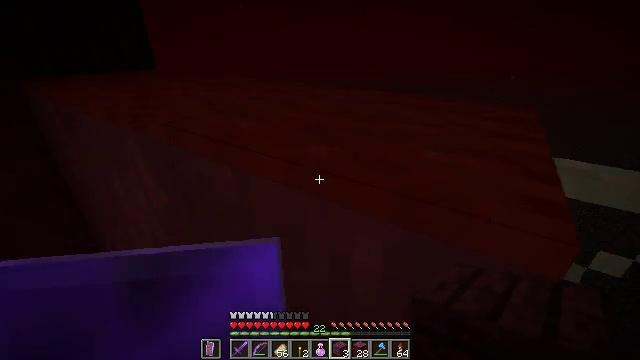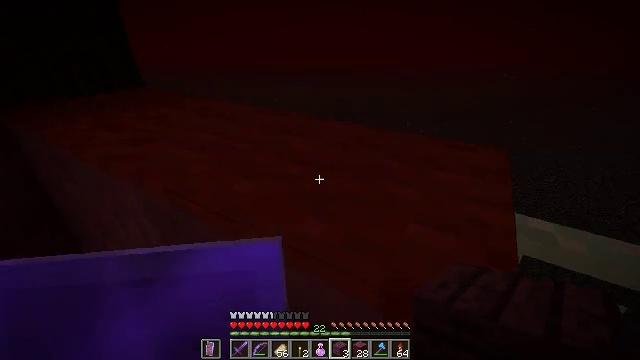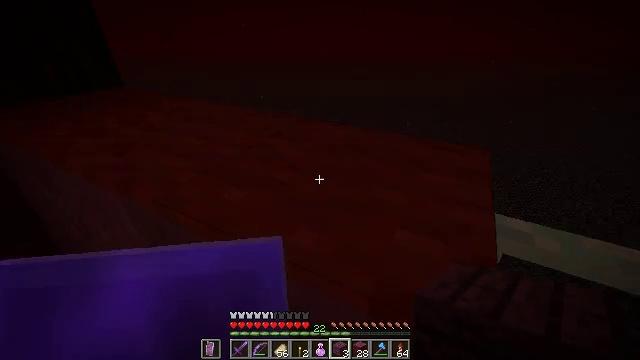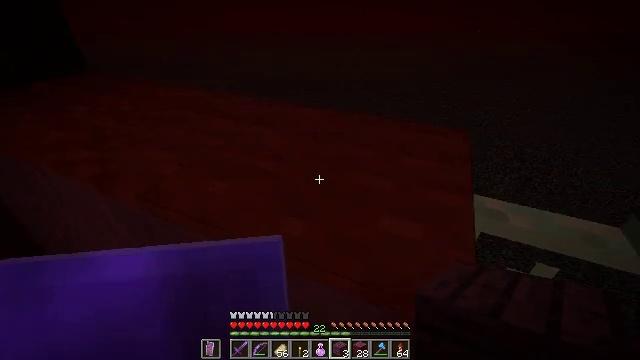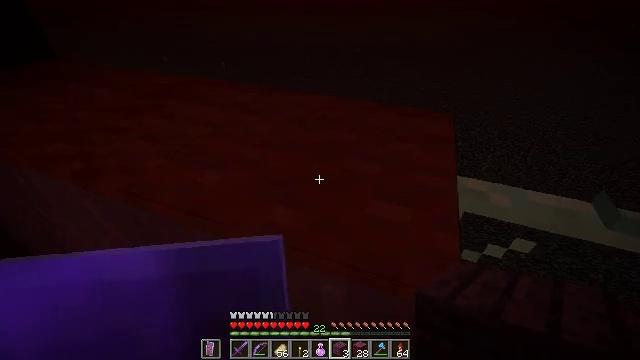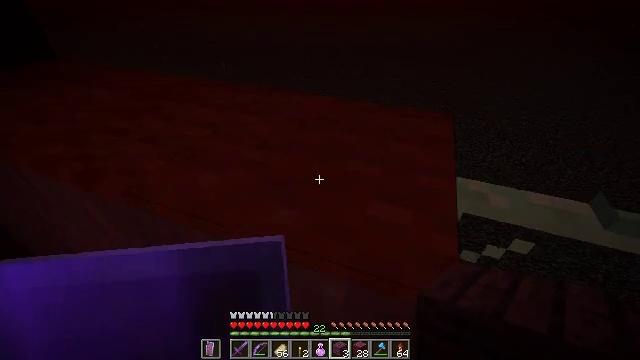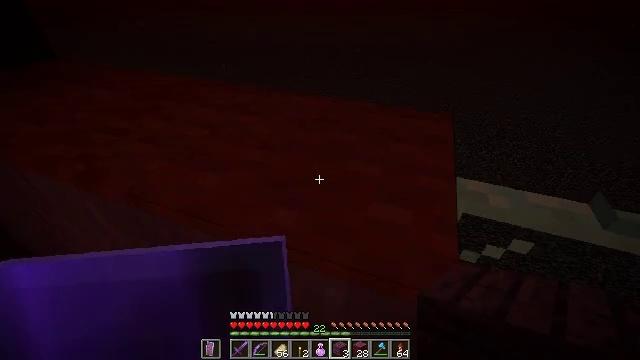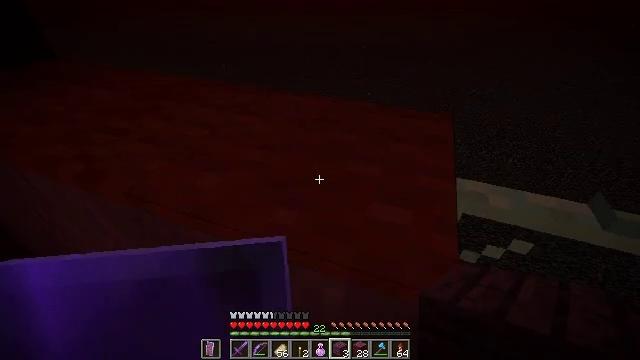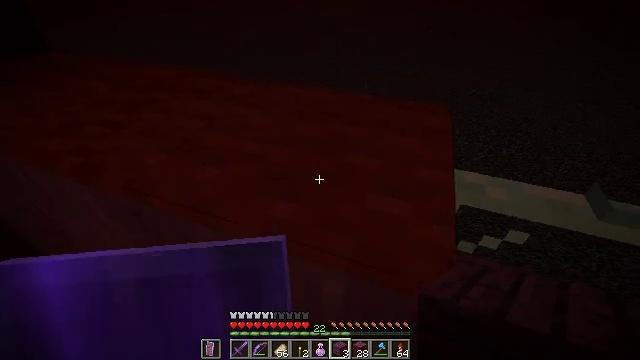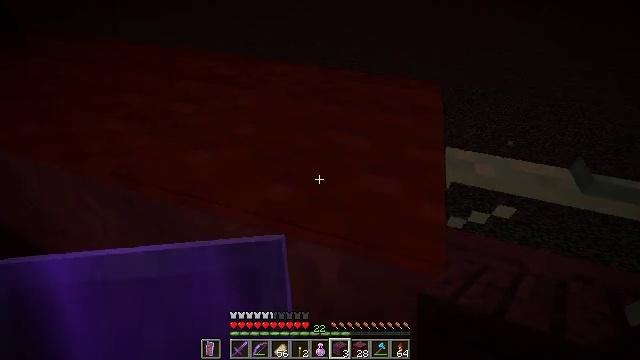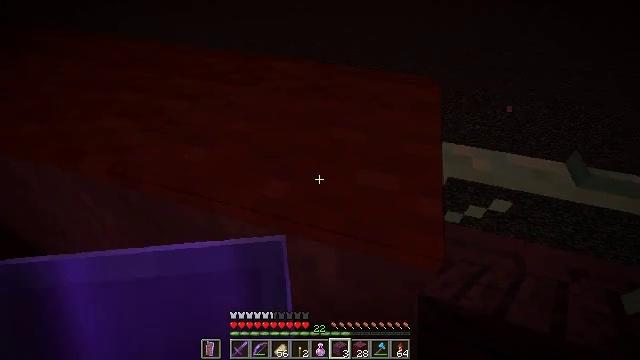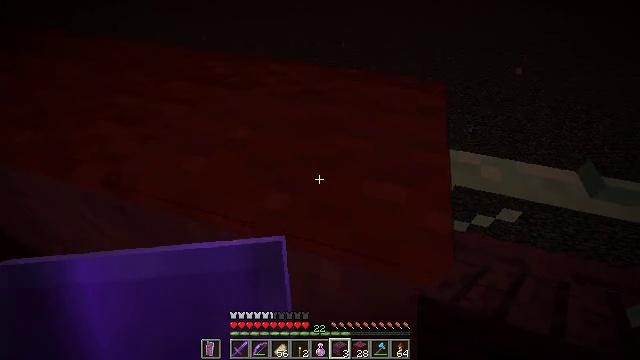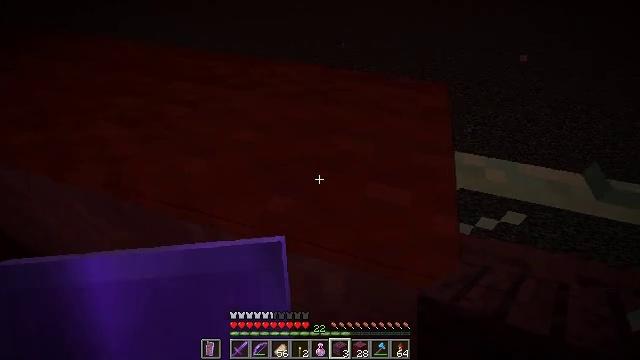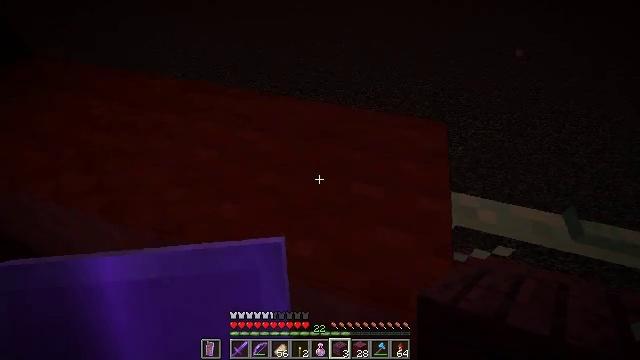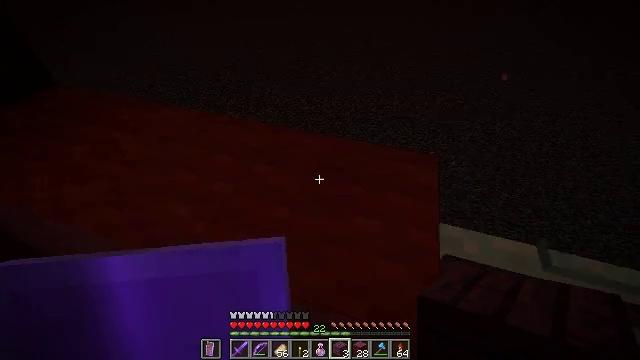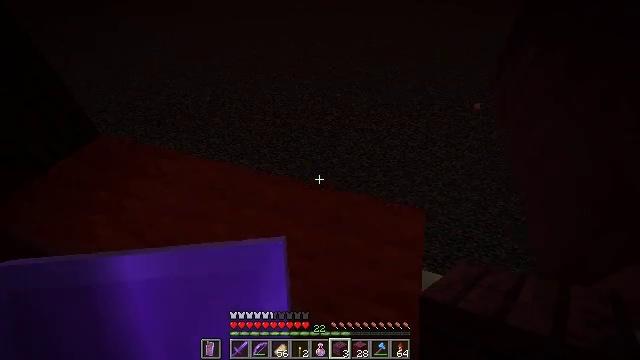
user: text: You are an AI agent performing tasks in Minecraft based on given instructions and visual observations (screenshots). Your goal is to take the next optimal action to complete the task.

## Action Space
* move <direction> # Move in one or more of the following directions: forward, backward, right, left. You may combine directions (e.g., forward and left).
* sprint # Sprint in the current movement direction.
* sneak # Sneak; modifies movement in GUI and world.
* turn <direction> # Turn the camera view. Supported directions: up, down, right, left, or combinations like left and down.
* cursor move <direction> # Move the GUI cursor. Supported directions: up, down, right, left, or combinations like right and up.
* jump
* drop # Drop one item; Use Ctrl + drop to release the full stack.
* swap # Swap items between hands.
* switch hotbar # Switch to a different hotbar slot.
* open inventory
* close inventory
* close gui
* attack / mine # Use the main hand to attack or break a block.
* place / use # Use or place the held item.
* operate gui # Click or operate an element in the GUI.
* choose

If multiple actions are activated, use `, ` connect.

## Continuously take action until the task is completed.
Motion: motion action
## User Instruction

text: Mine the red carpet.
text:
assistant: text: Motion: turn right and down
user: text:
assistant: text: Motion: turn right and down
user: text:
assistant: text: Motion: turn right and down
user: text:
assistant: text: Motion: turn right and down
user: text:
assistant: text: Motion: no_op
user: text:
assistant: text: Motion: no_op
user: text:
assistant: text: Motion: no_op
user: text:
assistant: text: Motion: turn down
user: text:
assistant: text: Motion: turn right and down
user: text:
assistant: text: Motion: no_op
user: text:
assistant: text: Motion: move forward
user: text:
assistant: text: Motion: move forward
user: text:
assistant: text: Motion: move forward, jump
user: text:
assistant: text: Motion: move forward, jump
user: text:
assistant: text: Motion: move forward, jump
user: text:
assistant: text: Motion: move forward, jump
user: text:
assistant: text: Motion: move forward, jump
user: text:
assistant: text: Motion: move forward, jump
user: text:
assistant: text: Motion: move forward, turn down
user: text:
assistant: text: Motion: turn down
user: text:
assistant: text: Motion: turn right and down
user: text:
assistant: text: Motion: no_op
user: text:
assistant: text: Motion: turn left and down
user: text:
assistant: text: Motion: turn left and down
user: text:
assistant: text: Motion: turn left and down
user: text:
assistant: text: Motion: turn left
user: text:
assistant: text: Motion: turn left and up
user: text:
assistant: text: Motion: turn left and up
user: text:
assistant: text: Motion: turn left and up
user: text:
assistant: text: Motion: no_op